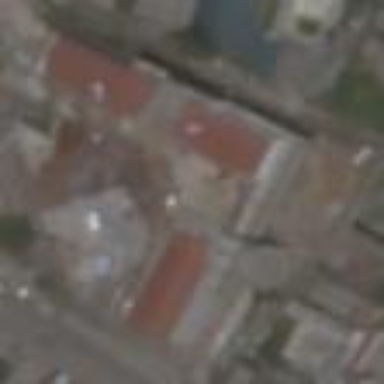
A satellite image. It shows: Commercial building that serves as mall.